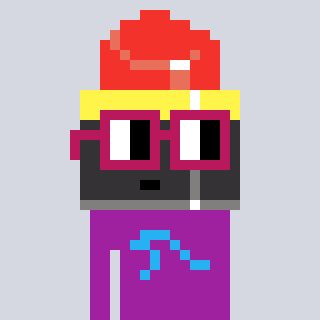
a pixel art character with square dark red glasses, a lipstick-shaped head and a magenta-colored body on a cool background